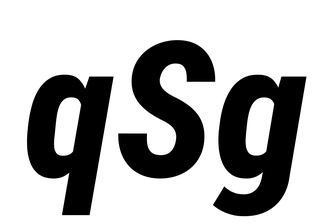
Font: Roboto-Italic_Condensed_ExtraBold_Italic